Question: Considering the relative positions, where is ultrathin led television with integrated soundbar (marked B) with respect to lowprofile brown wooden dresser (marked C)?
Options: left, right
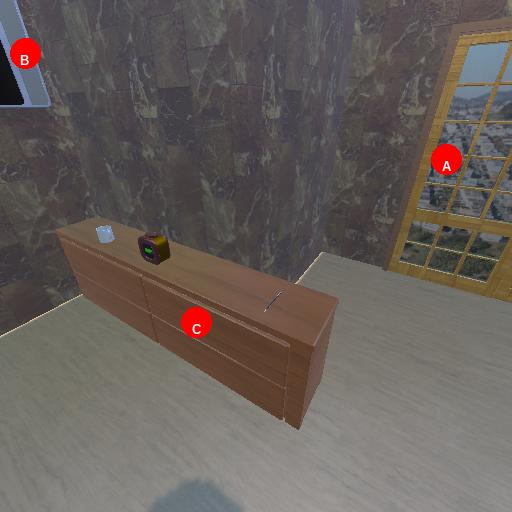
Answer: left